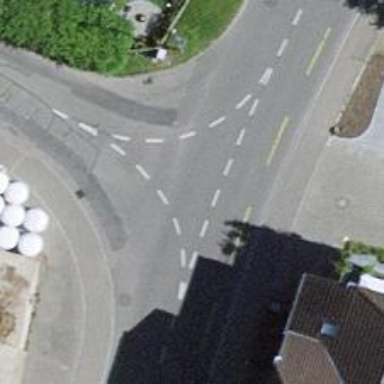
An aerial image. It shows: Residential road with asphalt surface and designated cycle lane.